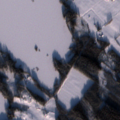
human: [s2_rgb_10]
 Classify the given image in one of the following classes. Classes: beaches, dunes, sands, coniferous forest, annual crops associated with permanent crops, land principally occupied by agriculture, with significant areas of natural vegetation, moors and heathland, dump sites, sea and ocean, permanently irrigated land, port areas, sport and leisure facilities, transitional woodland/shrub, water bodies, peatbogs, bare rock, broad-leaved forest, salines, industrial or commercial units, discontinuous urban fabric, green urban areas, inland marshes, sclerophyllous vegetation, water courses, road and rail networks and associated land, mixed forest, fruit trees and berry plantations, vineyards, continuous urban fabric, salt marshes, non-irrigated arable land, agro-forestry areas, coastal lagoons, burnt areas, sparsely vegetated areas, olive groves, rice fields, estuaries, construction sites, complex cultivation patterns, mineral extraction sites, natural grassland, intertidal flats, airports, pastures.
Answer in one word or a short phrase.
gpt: non-irrigated arable land, land principally occupied by agriculture, with significant areas of natural vegetation, mixed forest, water bodies